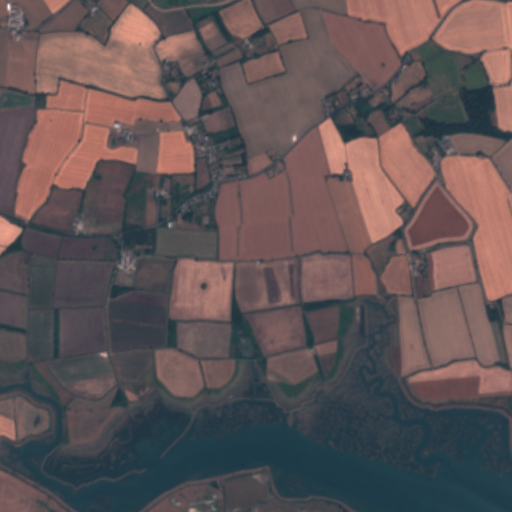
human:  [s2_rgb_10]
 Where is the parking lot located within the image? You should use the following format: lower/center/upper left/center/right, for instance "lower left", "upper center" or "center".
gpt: The parking lot is located in the center right of the image.
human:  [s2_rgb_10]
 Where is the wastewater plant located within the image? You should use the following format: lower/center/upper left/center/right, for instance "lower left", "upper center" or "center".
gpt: The wastewater plant is located in the center of the image.
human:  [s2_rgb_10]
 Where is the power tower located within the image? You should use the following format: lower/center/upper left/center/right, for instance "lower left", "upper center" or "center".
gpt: There is no power tower in the image.